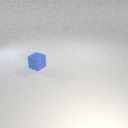
small blue rubber cube